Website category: sports
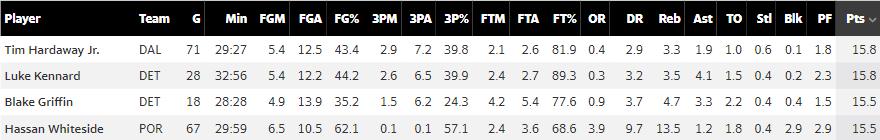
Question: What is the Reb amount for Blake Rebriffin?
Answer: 4.7

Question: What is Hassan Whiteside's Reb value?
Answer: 13.5

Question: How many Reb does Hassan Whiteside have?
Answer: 13.5

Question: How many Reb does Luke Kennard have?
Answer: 3.5

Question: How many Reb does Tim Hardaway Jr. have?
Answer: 3.3

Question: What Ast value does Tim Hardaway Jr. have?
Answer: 1.9

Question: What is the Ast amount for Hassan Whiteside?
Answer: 1.2

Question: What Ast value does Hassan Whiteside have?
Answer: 1.2

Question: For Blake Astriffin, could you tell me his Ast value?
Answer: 3.3

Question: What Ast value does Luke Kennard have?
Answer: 4.1

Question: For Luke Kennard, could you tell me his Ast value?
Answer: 4.1

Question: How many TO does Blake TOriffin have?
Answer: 2.2

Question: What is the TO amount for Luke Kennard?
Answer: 1.5

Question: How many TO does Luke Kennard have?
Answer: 1.5

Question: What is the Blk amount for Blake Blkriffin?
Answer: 0.4

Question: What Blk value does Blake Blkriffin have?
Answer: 0.4

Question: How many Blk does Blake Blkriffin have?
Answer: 0.4

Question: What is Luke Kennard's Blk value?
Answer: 0.2

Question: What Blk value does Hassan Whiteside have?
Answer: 2.9

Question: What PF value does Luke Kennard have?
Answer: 2.3

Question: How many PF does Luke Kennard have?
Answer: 2.3

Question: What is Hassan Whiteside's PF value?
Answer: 2.9

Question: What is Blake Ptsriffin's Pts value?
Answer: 15.5

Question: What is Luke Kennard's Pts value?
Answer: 15.8

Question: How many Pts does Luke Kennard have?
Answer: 15.8